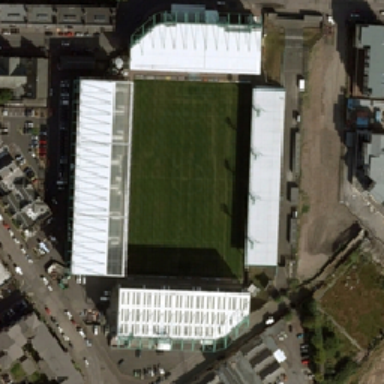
There are several buildings around the stadium .